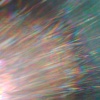
Label: sunburn